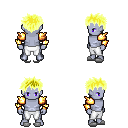
a pixel art fantasy rpg character, male body template, dark elf, purple skin, gold arm armor, white pants, gold bedhead hairstyle, white slippers, four views (front, back, left, right), 2x2 character sprite sheet, small pixel art, hard edges, no anti-aliasing